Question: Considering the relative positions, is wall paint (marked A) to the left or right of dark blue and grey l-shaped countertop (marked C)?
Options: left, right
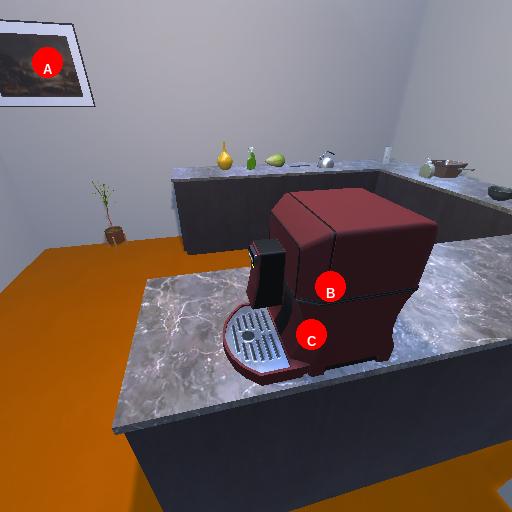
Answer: left